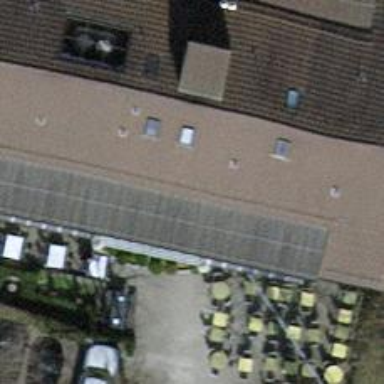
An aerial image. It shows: Restaurant.